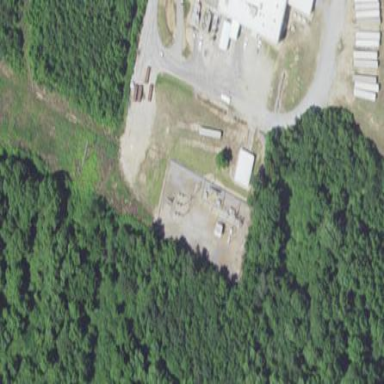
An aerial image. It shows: Industrial substation surrounded by fence.